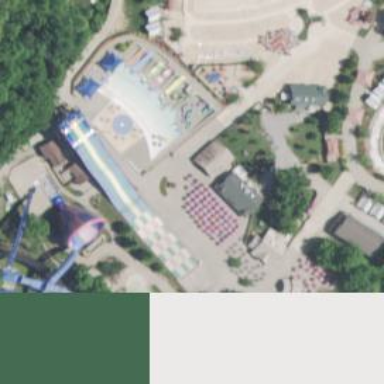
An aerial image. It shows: Water slide attraction.